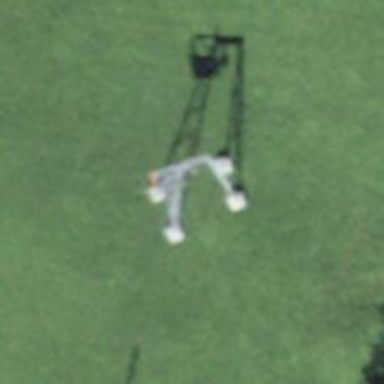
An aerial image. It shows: Pylon for aerialway.